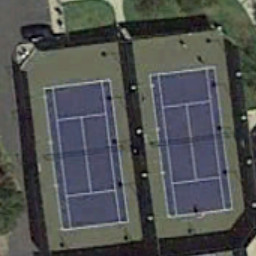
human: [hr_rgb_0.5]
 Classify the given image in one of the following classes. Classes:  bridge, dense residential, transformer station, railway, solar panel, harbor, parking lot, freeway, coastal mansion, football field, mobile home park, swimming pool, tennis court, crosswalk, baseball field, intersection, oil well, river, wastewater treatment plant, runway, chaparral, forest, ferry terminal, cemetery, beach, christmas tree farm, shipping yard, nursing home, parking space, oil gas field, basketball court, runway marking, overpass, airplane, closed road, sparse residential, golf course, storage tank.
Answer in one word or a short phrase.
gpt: tennis court